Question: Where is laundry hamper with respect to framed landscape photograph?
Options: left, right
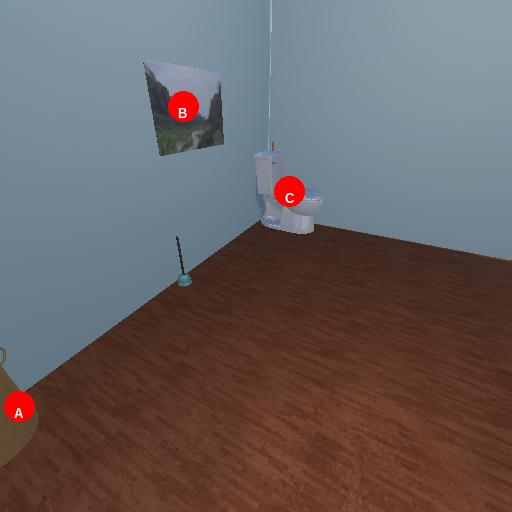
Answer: left